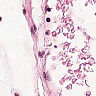
Metastatic tissue present: no